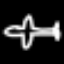
Label: airplane